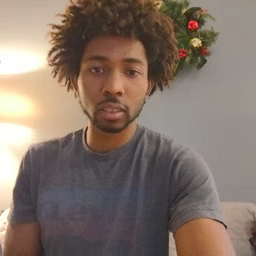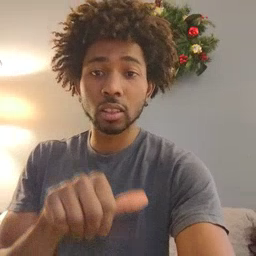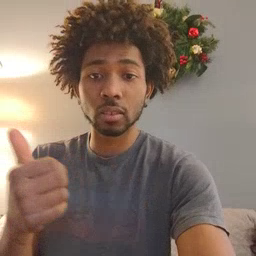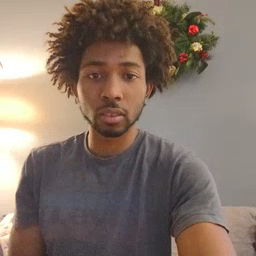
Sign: another